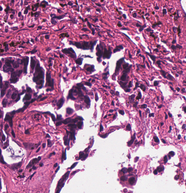
Tumor epithelial tissue: yes
Tumor-associated stroma tissue: yes
Normal tissue: no